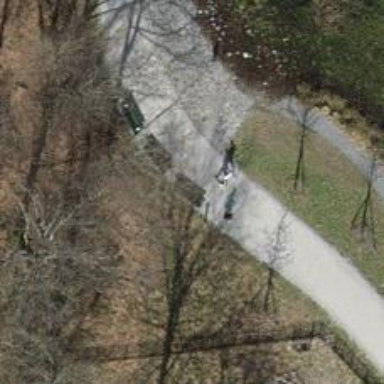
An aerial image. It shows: Bench for seating.